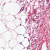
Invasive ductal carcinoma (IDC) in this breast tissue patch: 0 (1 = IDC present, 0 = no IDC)